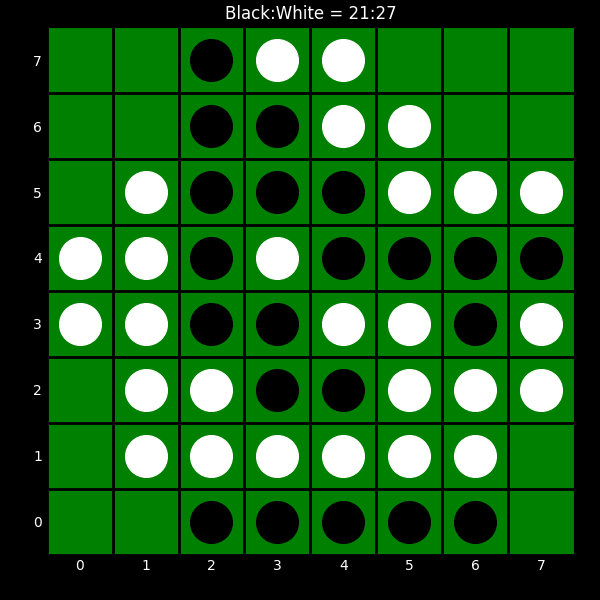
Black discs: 21
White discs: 27